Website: macys
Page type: customer-info-address
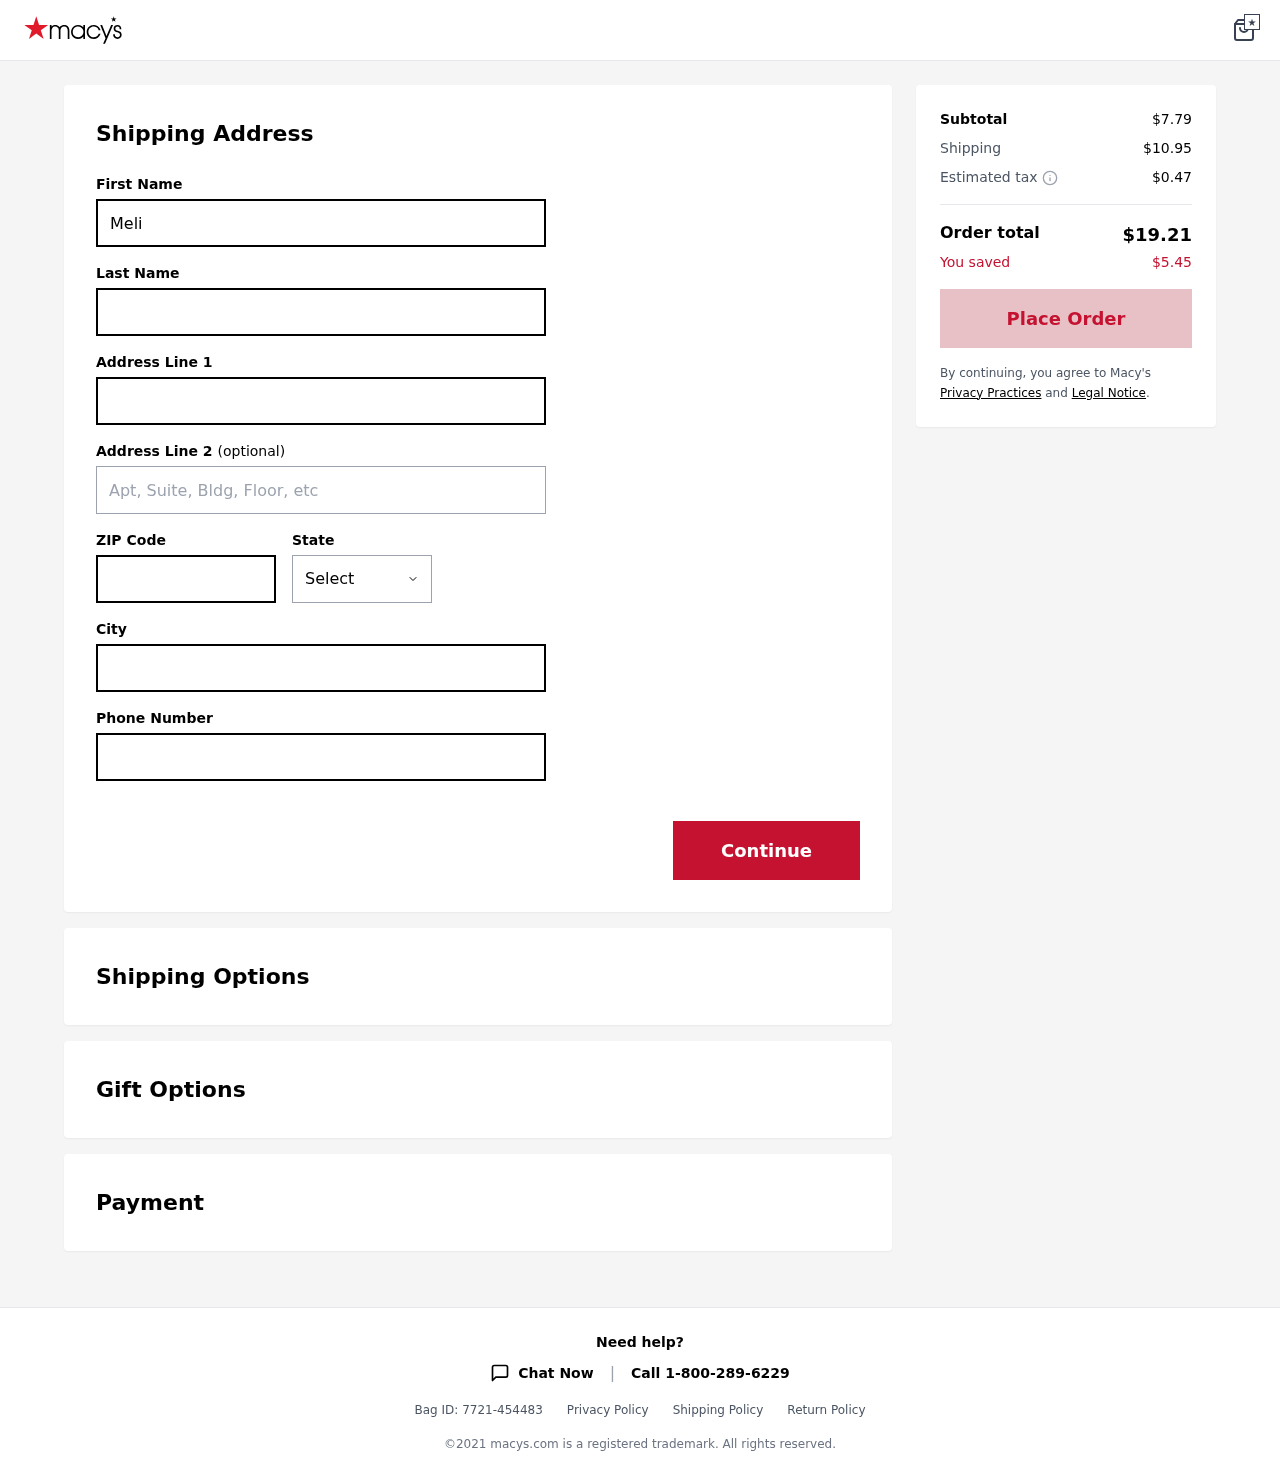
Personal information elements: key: PII_CITY
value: West Joshua
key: PII_FIRSTNAME
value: Melissa
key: PII_LASTNAME
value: Gregory
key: PII_PHONE
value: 8024850555
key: PII_POSTCODE
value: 83050
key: PII_STATE
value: PR
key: PII_STREET
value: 142 Wilson Ford
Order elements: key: ORDER_SUBTOTAL
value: $7.79
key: ORDER_SHIPPING_COST
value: $10.95
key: ORDER_TAX
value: $0.47
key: ORDER_TOTAL
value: $19.21
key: ORDER_SAVINGS
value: $5.45